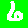
Digit: 6